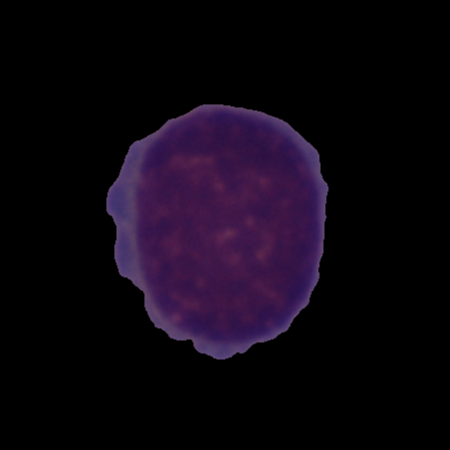
Label: cancer